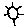
Label: sun